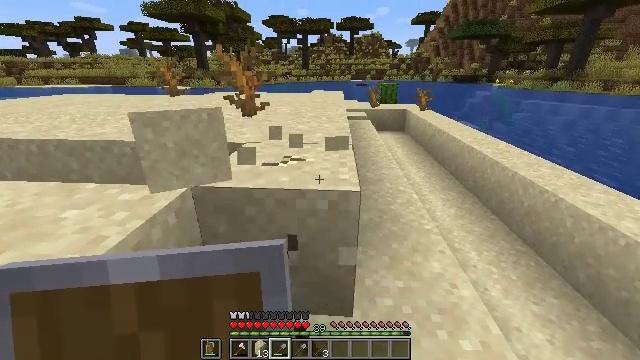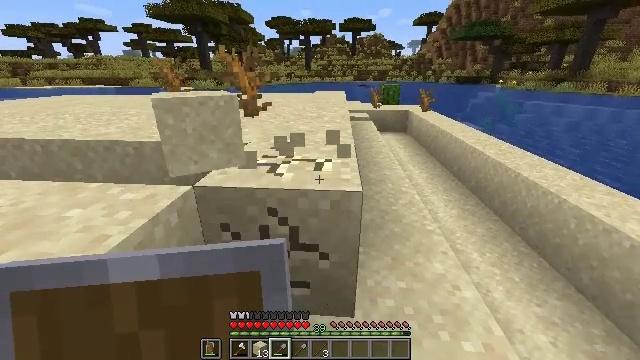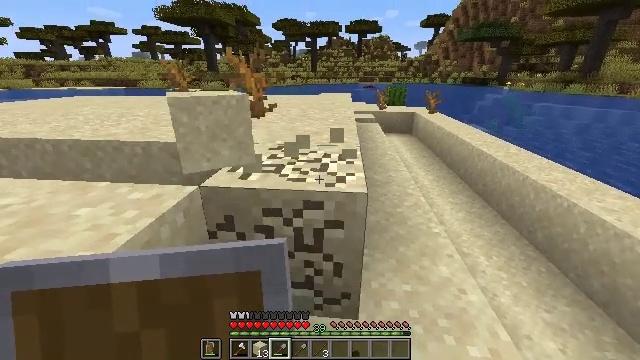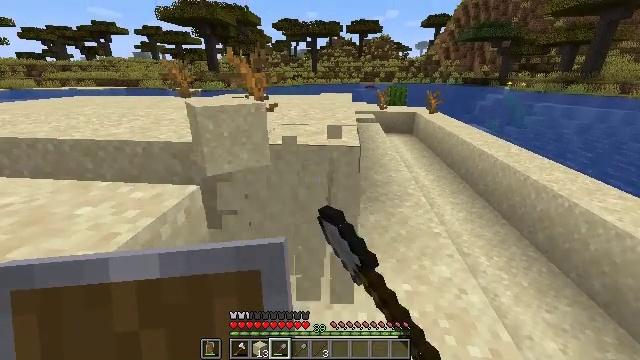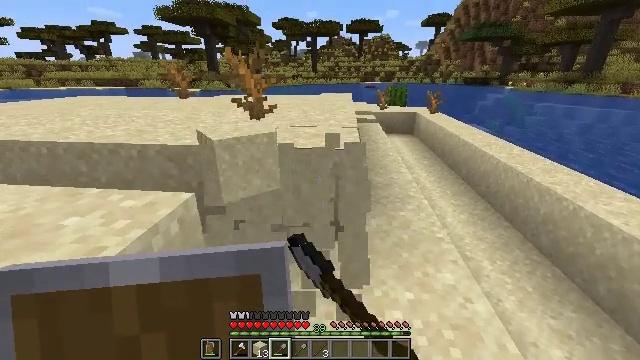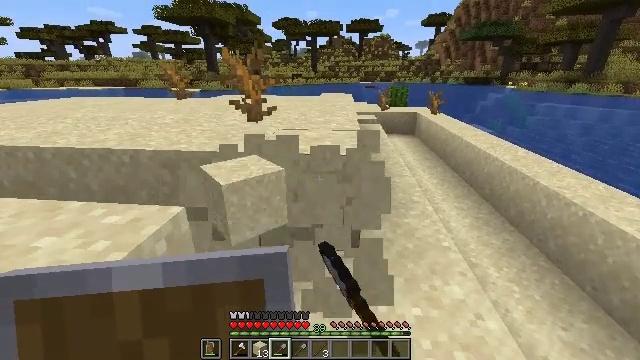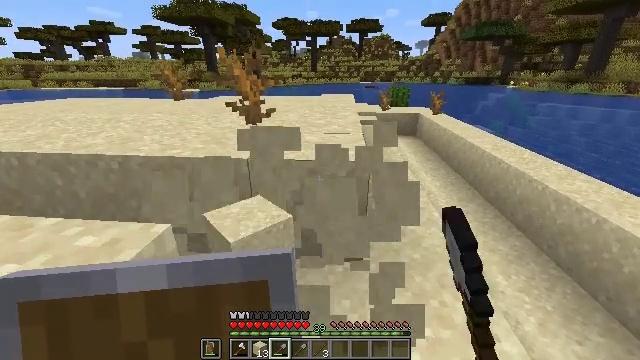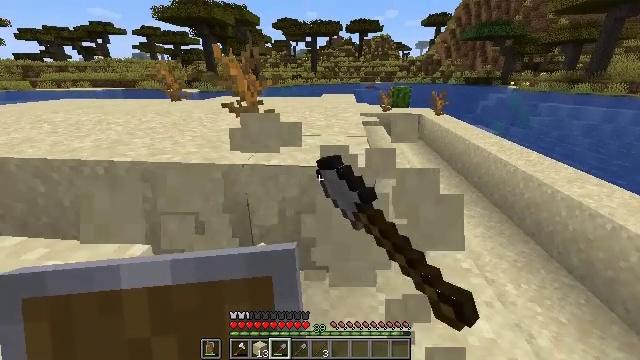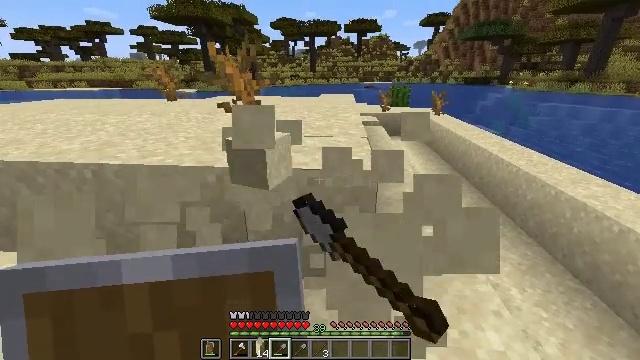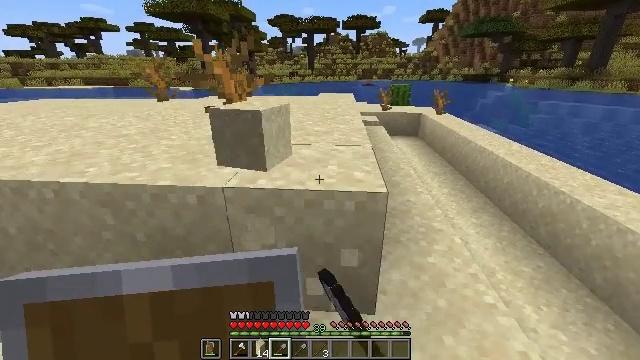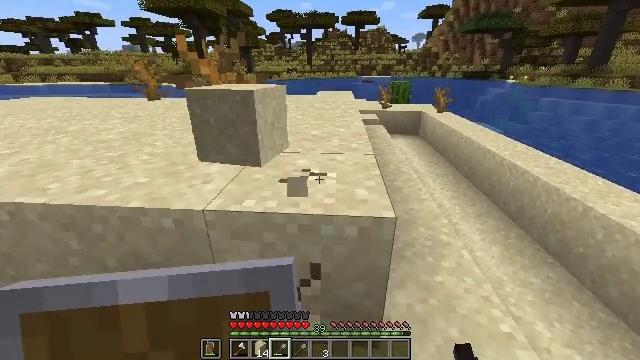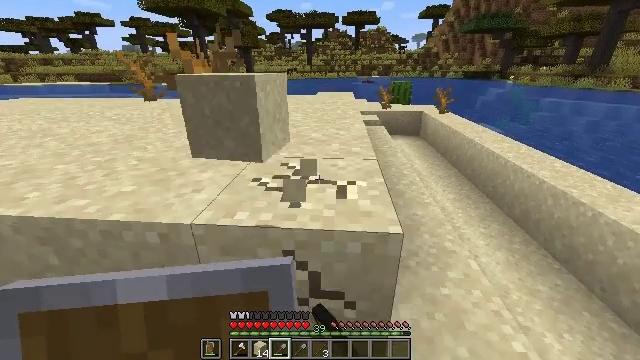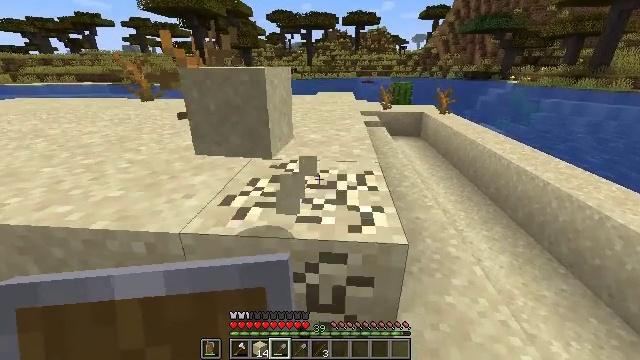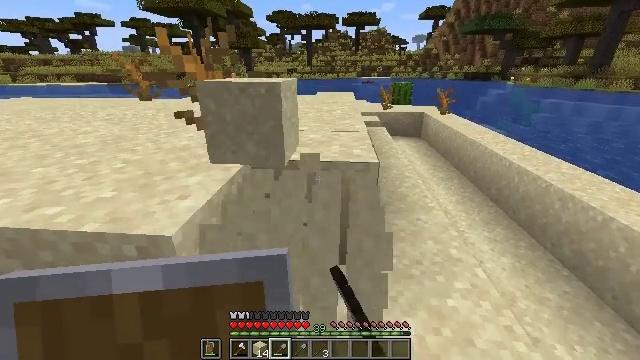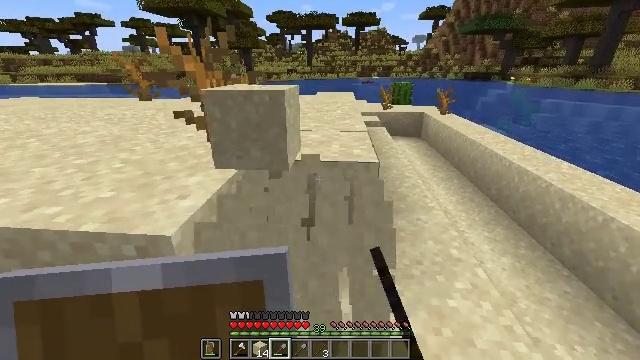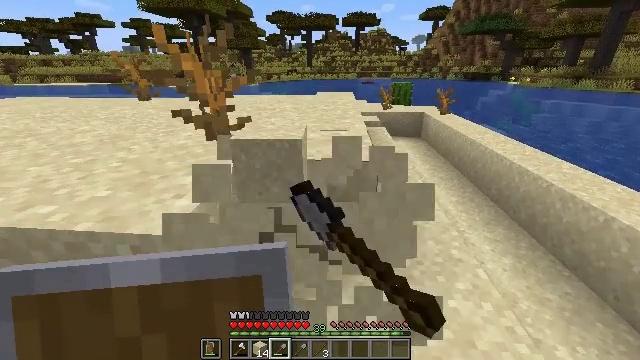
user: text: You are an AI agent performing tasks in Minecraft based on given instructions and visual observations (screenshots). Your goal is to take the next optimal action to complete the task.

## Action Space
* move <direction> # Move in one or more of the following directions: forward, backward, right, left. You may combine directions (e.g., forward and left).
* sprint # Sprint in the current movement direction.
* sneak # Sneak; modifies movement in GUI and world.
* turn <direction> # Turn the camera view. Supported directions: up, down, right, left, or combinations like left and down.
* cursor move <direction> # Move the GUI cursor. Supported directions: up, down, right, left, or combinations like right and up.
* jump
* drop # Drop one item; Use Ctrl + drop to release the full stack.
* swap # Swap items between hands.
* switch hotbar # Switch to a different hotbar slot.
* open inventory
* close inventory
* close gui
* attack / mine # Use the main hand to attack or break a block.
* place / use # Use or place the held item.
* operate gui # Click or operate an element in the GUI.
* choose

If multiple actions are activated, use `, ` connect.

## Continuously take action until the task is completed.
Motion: motion action
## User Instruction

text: Mine sand by the water.
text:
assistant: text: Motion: attack / mine
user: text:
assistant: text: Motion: turn left, attack / mine
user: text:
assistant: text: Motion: attack / mine
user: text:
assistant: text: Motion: move forward, attack / mine
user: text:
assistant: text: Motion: move forward, attack / mine
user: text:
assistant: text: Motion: move forward, attack / mine
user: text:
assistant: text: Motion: move forward, attack / mine
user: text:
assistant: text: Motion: move forward, attack / mine
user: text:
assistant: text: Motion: move forward, attack / mine
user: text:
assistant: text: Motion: move forward, attack / mine
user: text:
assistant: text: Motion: attack / mine
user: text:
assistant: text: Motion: attack / mine
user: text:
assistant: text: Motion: attack / mine
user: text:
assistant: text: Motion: attack / mine
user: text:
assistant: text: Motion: attack / mine
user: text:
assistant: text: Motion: attack / mine
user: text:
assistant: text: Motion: move forward, attack / mine
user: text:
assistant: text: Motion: move forward, attack / mine
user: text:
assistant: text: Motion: move forward, attack / mine
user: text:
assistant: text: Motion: move forward, turn down, attack / mine
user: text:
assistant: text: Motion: attack / mine
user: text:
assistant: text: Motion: attack / mine
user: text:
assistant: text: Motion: attack / mine
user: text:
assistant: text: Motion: attack / mine
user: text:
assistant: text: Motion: move forward, attack / mine
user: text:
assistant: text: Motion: move forward, attack / mine
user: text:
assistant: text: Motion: move forward, attack / mine
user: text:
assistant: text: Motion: move forward, attack / mine
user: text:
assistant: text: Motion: attack / mine
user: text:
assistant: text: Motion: attack / mine